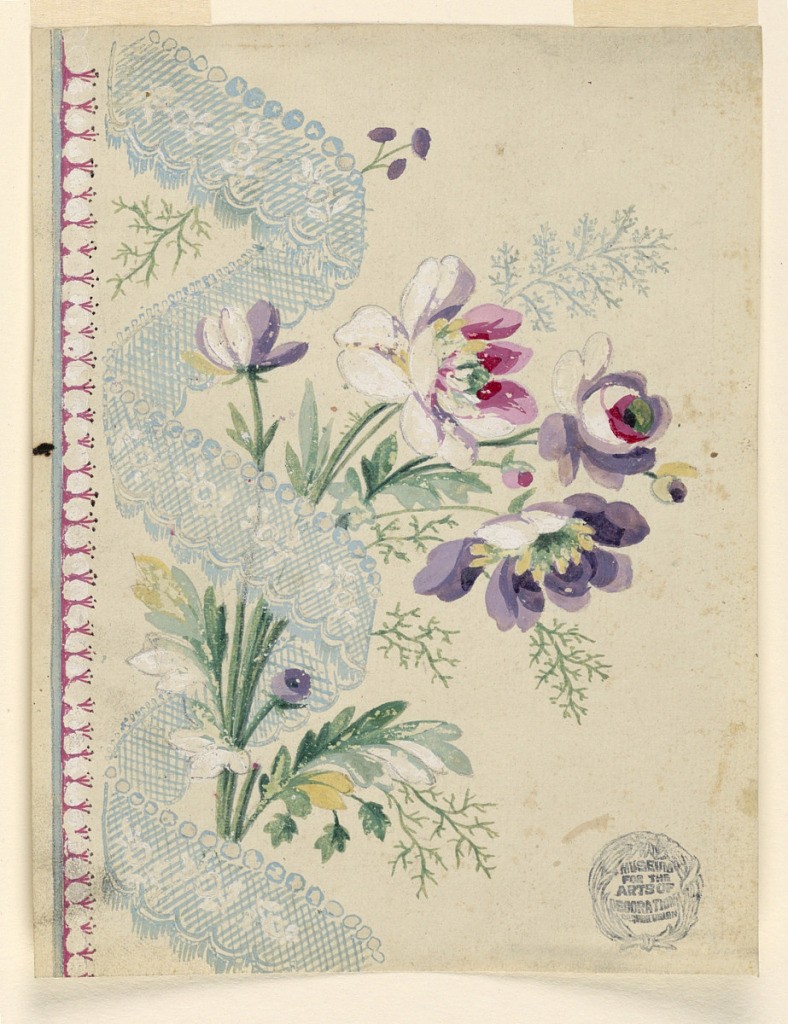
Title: Design for an Embroidered Vertical Border of the "Fabrique de St. Ruf"
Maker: Fabrique de Saint Ruf, Lyon, France
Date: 1775–1790
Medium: Graphite, brush and gouache on paper
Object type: Drawing
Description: A border rises at left. A waved and rising blue ribbon and basket of flowers at right.